Question: I want to be able to retrieve values from the database from a
specific user, which in this case '@Model.user.Xp', it does not work, I
just get 0.
'''
@model TheQuizR.Models.IndexViewModel
@using Microsoft.AspNet.Identity
<div class="row">
<div class="col-sm-6 col-md-6">
<ul class="list-group">
<div class="blue">
@User.Identity.GetUserName()<br />
</div>
<li class="list-group-item">
Title
<span class="badge">@Model.user.Xp</span>
</li>
<li class="list-group-item">
'''
In the 'IndexViewModel' I have this:
'''
public class IndexViewModel
{
public ApplicationUser user = new ApplicationUser();
public bool HasPassword { get; set; }
public IList<UserLoginInfo> Logins { get; set; }
public string PhoneNumber { get; set; }
public bool TwoFactor { get; set; }
public bool BrowserRemembered { get; set; }
}
'''
In the 'ApplicationUser' class I have all the properties:
'''
public class ApplicationUser : IdentityUser
{
[MaxLength(128)]
public string Title { get; set; }
[Range(0, <PHONE>)]
public int Xp { get; set; }
[Range(0, 100000)]
}
'''
I cant get the id and the username thru Microsoft.AspNet.Identity (the one mark in yellow). I can't get all the other properties.

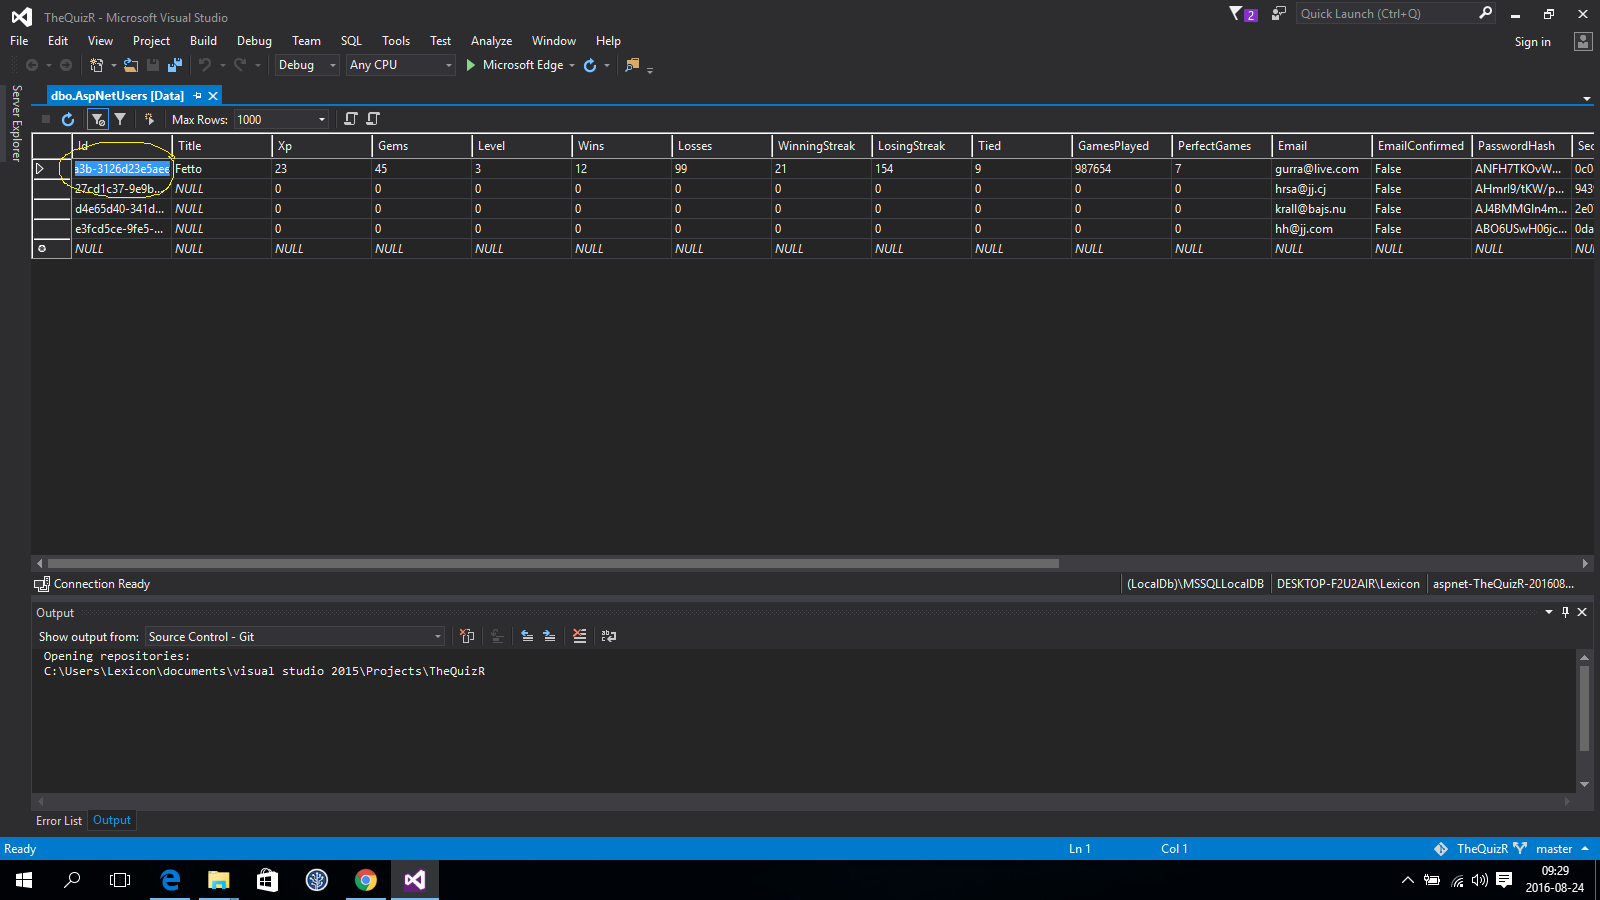
Answer: I would recommend to find the user in controller. Then you can create another model or use Viewbag.
'''
string username = User.Identity.GetUserName();
var user = db.Users.First(u => u.UserAD == username);
ViewBag.userIDconnected = user.ID;
'''
View -
'''
<div class="row">
<div class="col-sm-6 col-md-6">
<ul class="list-group">
<div class="blue">
</div>
<li class="list-group-item">
Title
<span class="badge">@ViewBag.userIDconnected</span>
</li>
<li class="list-group-item">
'''